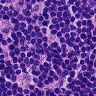
Metastatic tissue present: no